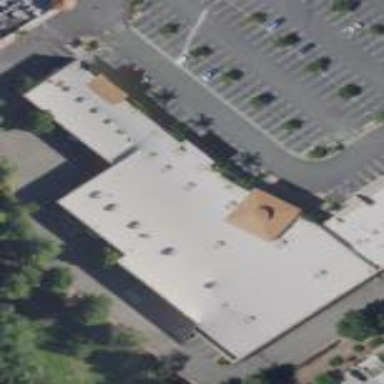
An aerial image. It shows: Retail building.